Question: I'm trying to use Flambe with Haxe in FlashDevelop, and when building I get an error:
Could not find 'closure.jar'
Anyone any idea why this is?

My Haxe is properly installed, and I followed the installation thingy for Flambe from the wiki:
'''
haxelib install flambe
haxelib run flambe setup
'''
It detected my FlashDevelop and I made a new project using the template. I'm trying to build that new project, without modifications.
(You can get the log file here: <URL>
Edit: I have Python 2.7, can that be a problem?
Thanks a lot!
-P
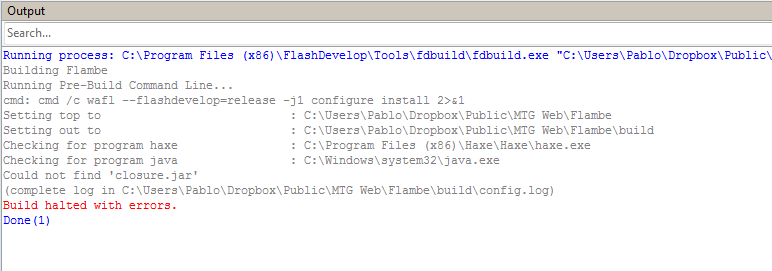
Answer: I did a full reinstall (FlashDevelop + Haxe + Flambe + Python) and now it works. Something (no idea what) apparently went wrong last time.